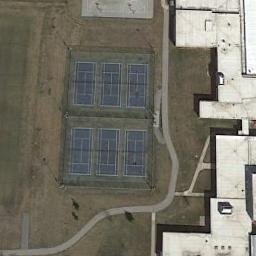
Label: tennis_court